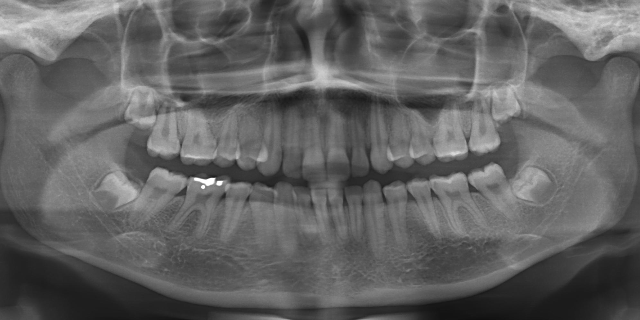
adult